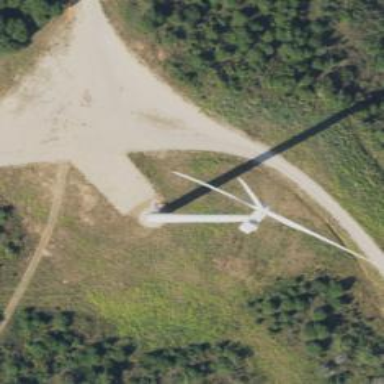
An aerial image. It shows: Wind generator powered by wind turbines of horizontal axis type. It is manufactured by Vestas.